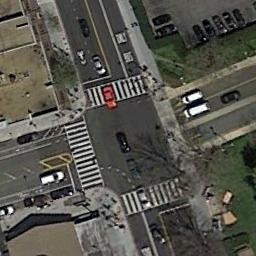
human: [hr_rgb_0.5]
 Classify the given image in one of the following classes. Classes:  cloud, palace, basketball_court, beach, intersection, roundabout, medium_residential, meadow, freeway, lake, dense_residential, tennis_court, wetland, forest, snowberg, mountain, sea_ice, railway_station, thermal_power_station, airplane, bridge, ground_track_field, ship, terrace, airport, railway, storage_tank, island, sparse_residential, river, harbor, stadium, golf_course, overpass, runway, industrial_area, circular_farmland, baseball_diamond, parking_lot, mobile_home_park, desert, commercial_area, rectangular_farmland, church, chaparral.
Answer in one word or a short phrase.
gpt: intersection